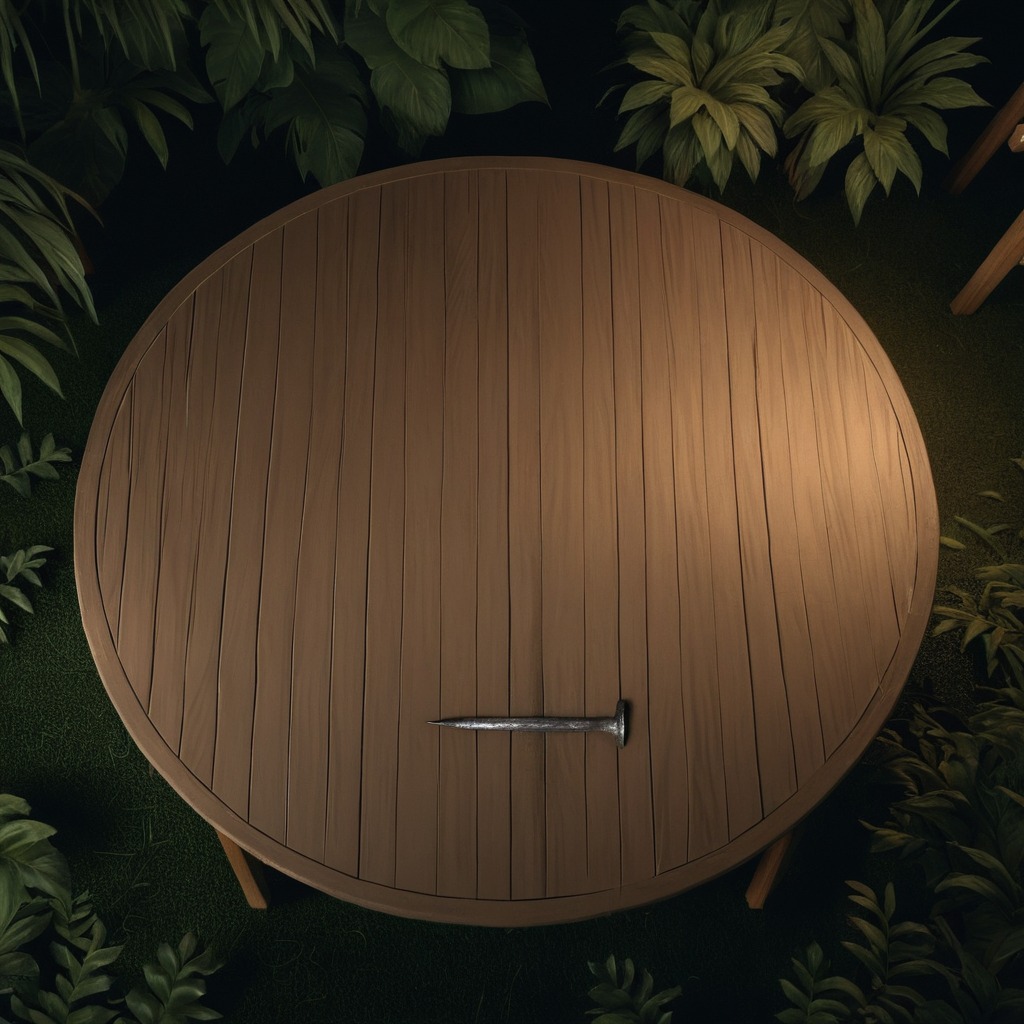
An iron nail is lying on a wooden table inside a jungle field workshop tent at night.